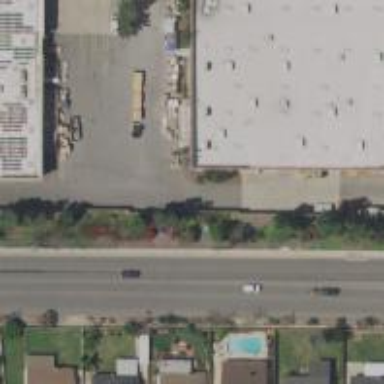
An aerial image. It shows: Alleyway designated as service road.